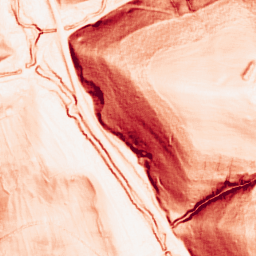
Category: morphological
Decomposition family: morphological_gradient
Decomposition parameters: size: 3
shape: square
Upsampling method: cubic_mitchell
Upsampling parameters: scale: 4
Upsampling scale: 4